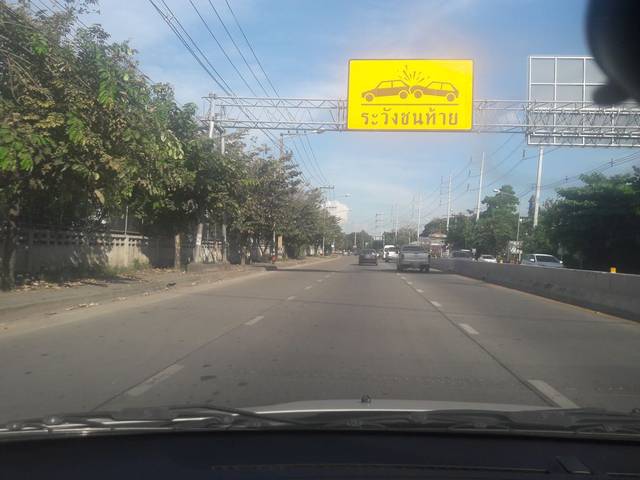
Region: Thailand
Coordinates: 18.759, 99.013